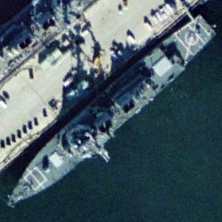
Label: destroyer